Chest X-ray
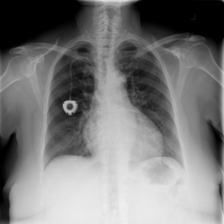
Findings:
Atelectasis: negative
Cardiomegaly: positive
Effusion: positive
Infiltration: negative
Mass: negative
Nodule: negative
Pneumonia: negative
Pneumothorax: negative
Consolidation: negative
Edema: negative
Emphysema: negative
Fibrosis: negative
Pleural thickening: negative
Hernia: negative